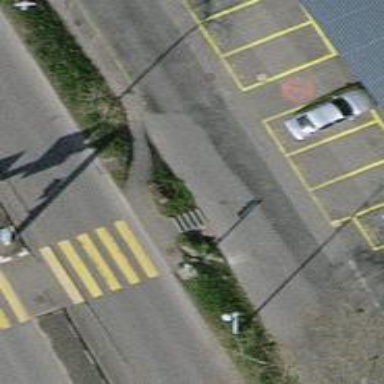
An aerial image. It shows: Asphalt footway.